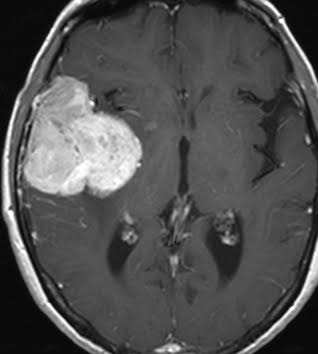
Label: meningioma